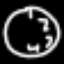
Label: clock